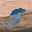
Label: 5